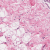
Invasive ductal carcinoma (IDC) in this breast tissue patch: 0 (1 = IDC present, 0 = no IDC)